Question: I have the following problem which would be best described in a diagram:
consider the following sequences (can be any type of sequence: numbers, dates (in my case its dates), etc.)

I would like to find all the groups of the longest contiguous sequence like the output in the latter example, i.e. minimum amount of groups containing the longest sequence possible.
I thought of going with some sort of sorting/ordering (min/max doesn't seem to be much of a help here as I could have empty gaps), first by left point then by right, but I'm not sure about that either.
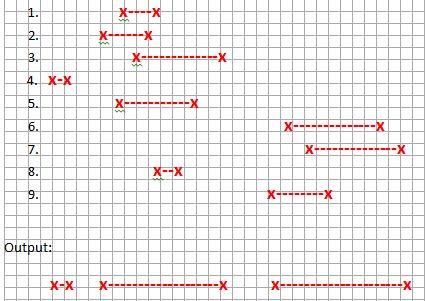
Answer: Just spit-balling some pseudo-code from the last time I coded something like this:
'''
var outputRanges = new List<Range>();
foreach (var range in inputRanges)
{
// Let Range.Touches(Range) define a function that returns true
// iff the two ranges overlap at all (that is, A.Start and/or A.End
// is between B.Start and B.End)
var overlaps = outputRanges.Where(range.Touches).ToList();
// If there are no overlaps, then simply add it to the output
if (!overlaps.Any())
{
outputRanges.Add(range);
}
// If there are overlaps, merge them
else
{
outputRanges.RemoveAll(overlaps);
overlaps.Add(range);
outputRange.Add(new Range() {
Start = overlaps.Min(_=>_.Start),
End = overlaps.Max(_=>_.End)
});
}
}
'''